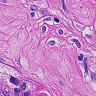
Metastatic tissue present: yes